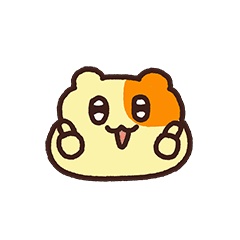
Label: others